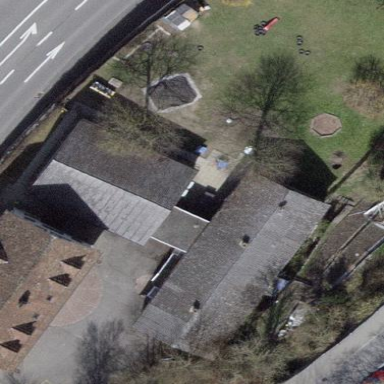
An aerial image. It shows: Kindergarten building.